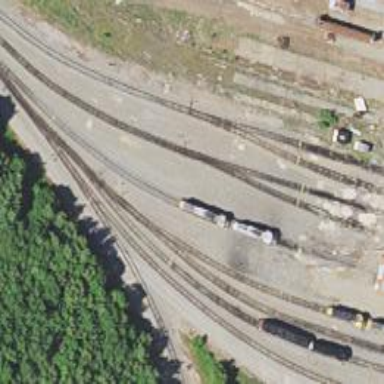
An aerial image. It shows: Railway yard used for servicing trains.